Question: My chart is ugly and I'm not sure what to do about it. It's ugly because the labels overlap and are barely readable. Ideas I've already considered:
- - -
Anyone have a better idea? I wish highcharts was able to detect overlap and do something about it automatically. Here's the pic:

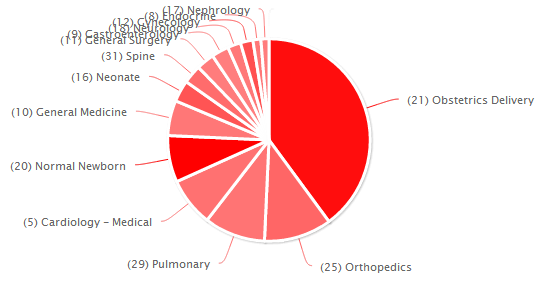
Answer: I found a highcharts <URL> related to rotating the pie chart to better distribute labels in this sort of case, but it involves modifying the source to find the following line and change the cumulative reference to zero:
'''
cumulative = -0.25, // start at top
'''
One option that is not optimal but might work is to <URL> the data labels a few degrees so that they don't overlap, like so:
'''
{
plotOptions : {
pie : {
dataLabels : {
rotation : 15
}
}
}
}
'''